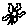
Label: flower